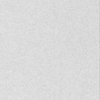
Label: dusty